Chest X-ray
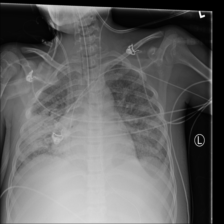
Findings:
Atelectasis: negative
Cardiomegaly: negative
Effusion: negative
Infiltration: positive
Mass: negative
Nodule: negative
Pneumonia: positive
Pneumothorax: negative
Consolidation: negative
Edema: negative
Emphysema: negative
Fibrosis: negative
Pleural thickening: negative
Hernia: negative